Question: SQL Syntax using Having, Group By. I need to fix the syntax. Expected output is shown in the image format.
'''
select
DPC.EnglishProductCategoryName,
DP.ListPrice,
DST.SalesTerritoryGroup
from FactInternetSales FIS
inner join DimProduct DP
on FIS.ProductKey = DP.ProductKey
inner join DimSalesTerritory DST
on FIS.SalesTerritoryKey = DST.SalesTerritoryKey
inner join DimProductSubcategory DPSC
on DPSC.ProductSubcategoryKey = DP.ProductSubcategoryKey
inner join DimProductCategory DPC
on DPC.ProductCategoryKey = DPSC.ProductCategoryKey
where DPC.ProductCategoryKey in (1,2,3)
Having sum(DP.ListPrice)
Group by DPC.EnglishProductCategoryName
'''

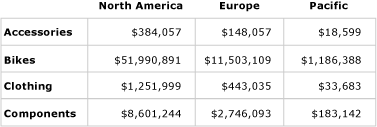
Answer: '''
select DPC.EnglishProductCategoryName,
DST.SalesTerritoryGroup,
CAST(SUM(DP.ListPrice) AS INT) AS ListPrice_Total
from FactInternetSales FIS
inner join DimProduct DP
on FIS.ProductKey = DP.ProductKey
inner join DimSalesTerritory DST
on FIS.SalesTerritoryKey = DST.SalesTerritoryKey
inner join DimProductSubcategory DPSC
on DPSC.ProductSubcategoryKey = DP.ProductSubcategoryKey
inner join DimProductCategory DPC
on DPC.ProductCategoryKey = DPSC.ProductCategoryKey
where DPC.ProductCategoryKey in (1,2,3)
Group by DPC.EnglishProductCategoryName, DST.SalesTerritoryGroup
'''
I converted the value to integer, just as an illustration to avoid the decimal values. You can do that directly in SSRS as well. If you are trying to pull this data just by using SSMS, then you should look into Pivoting and here is an article I wrote on Pivot. <URL>
It will come upto something like this.
'''
SELECT *
FROM
(
select
DPC.EnglishProductCategoryName,
DST.SalesTerritoryGroup,
DP.ListPrice
from FactInternetSales FIS
inner join DimProduct DP
on FIS.ProductKey = DP.ProductKey
inner join DimSalesTerritory DST
on FIS.SalesTerritoryKey = DST.SalesTerritoryKey
inner join DimProductSubcategory DPSC
on DPSC.ProductSubcategoryKey = DP.ProductSubcategoryKey
inner join DimProductCategory DPC
on DPC.ProductCategoryKey = DPSC.ProductCategoryKey
where DPC.ProductCategoryKey in (1,2,3)
) a
PIVOT (SUM(ListPrice) FOR SalesTerritoryGroup IN ([North America], [Europe], [Pacific]))pvt
'''
Since you are limiting the product categories, I think your expected output is not seen.